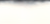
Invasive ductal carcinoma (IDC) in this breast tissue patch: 0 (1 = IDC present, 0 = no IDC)